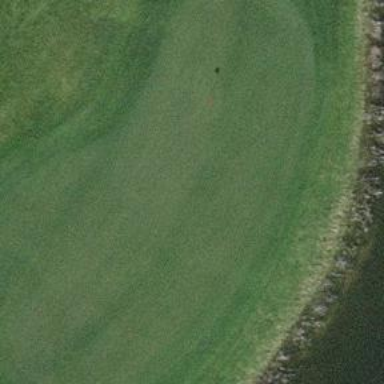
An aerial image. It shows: Golf green.